Aerial crown-view tile of a tropical tree (Barro Colorado Island, Panama), acquired 20250616:
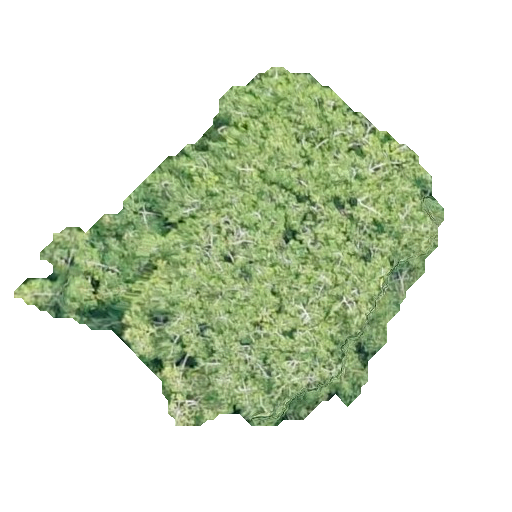
Species: Virola surinamensis
GBIF accepted scientific name: Virola surinamensis
Crown area: 130.06 m²